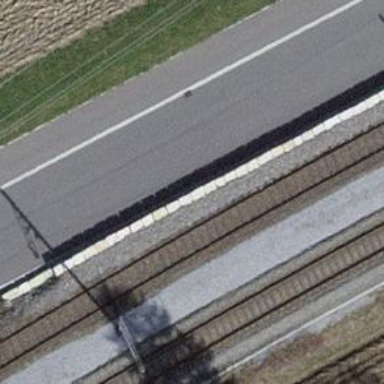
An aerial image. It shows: Single railway spur track.